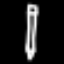
Label: pencil